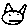
Label: cat